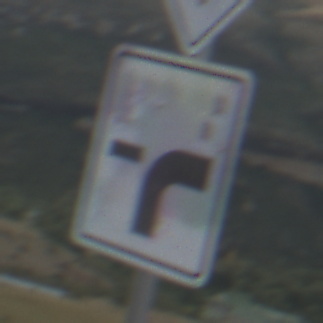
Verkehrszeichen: VerlaufVorfahrtsstrasse9
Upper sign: Vorfahrtsstrasse
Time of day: Midday
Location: Outdoor (Nature)
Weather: PartlyCloudy
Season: NotSpecified
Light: Natural